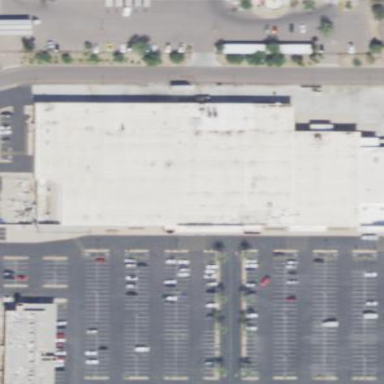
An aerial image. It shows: Retail area.